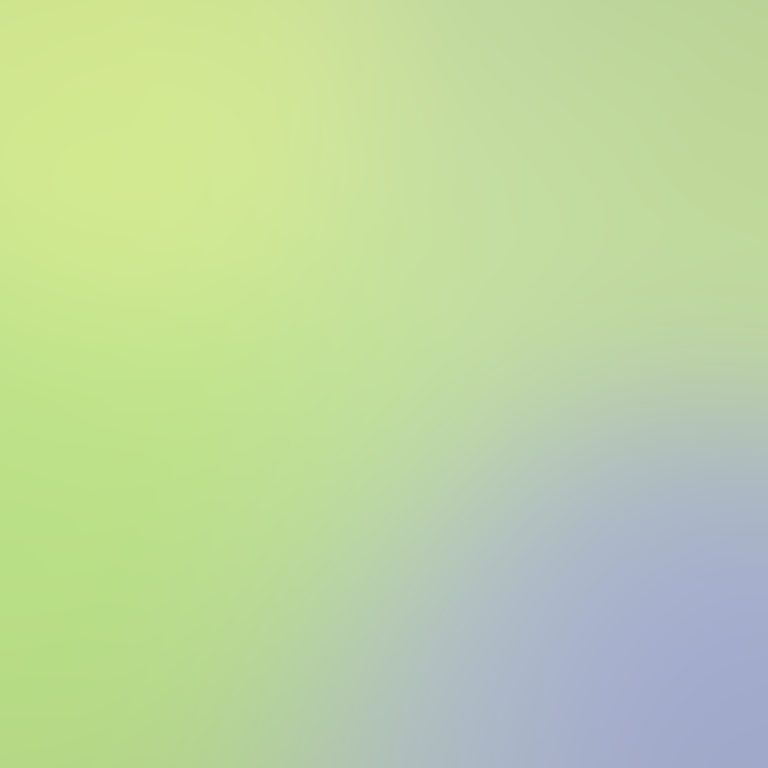
Abstract light effect, smooth gradient from soft green to light blue, calm atmosphere, diffuse light, no room, no furniture, no objects.